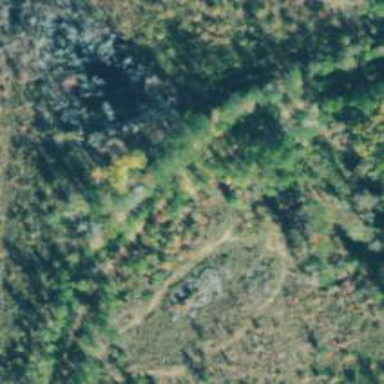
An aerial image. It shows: Abandoned spur railway.